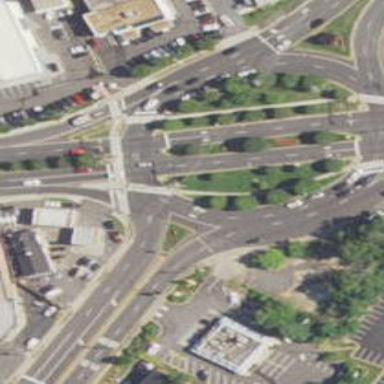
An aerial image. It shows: Circular junction on primary highway.